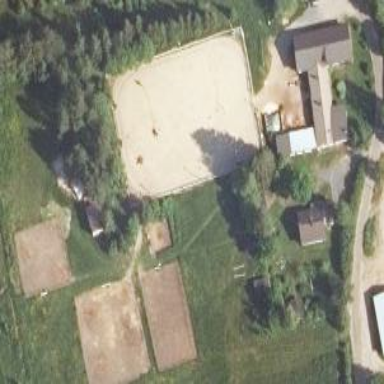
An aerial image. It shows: Farmyard used for horse riding activities.